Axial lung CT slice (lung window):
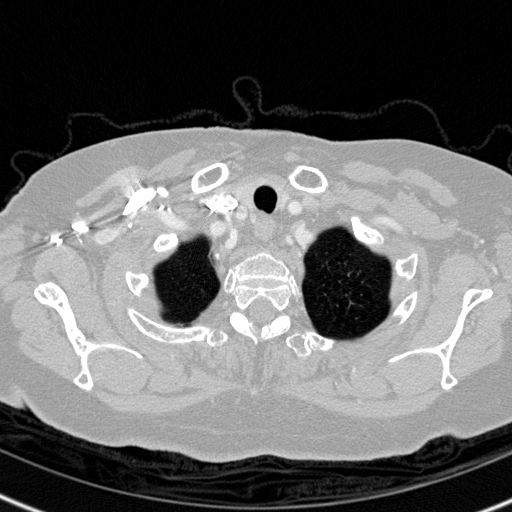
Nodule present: no